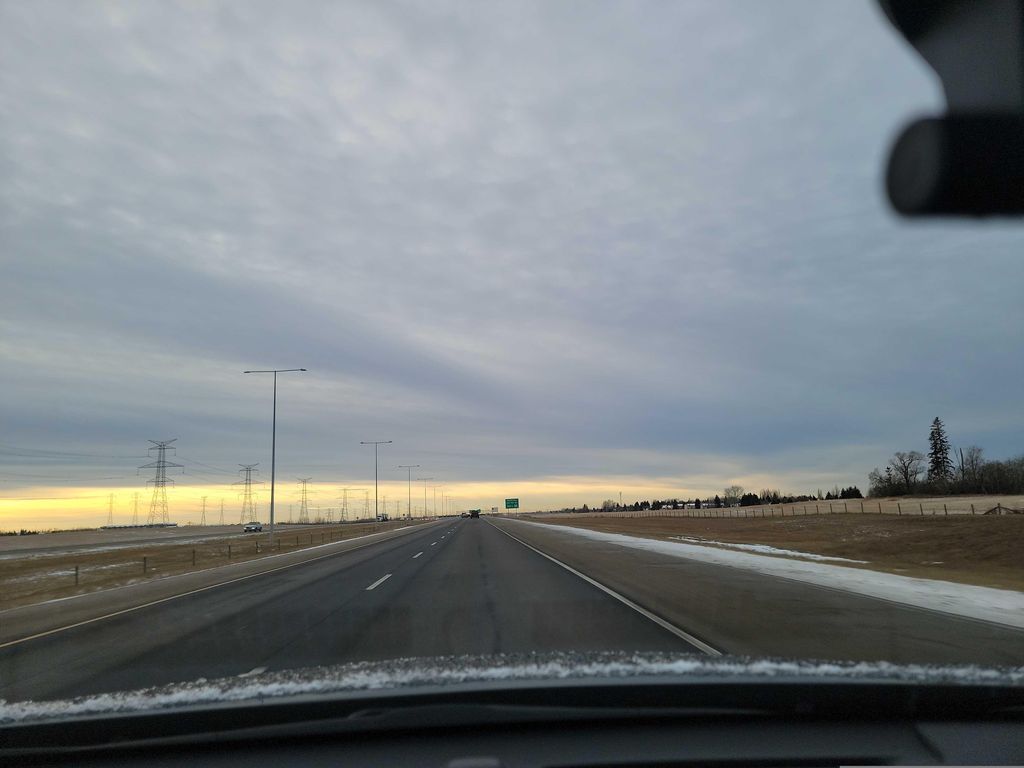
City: edmonton